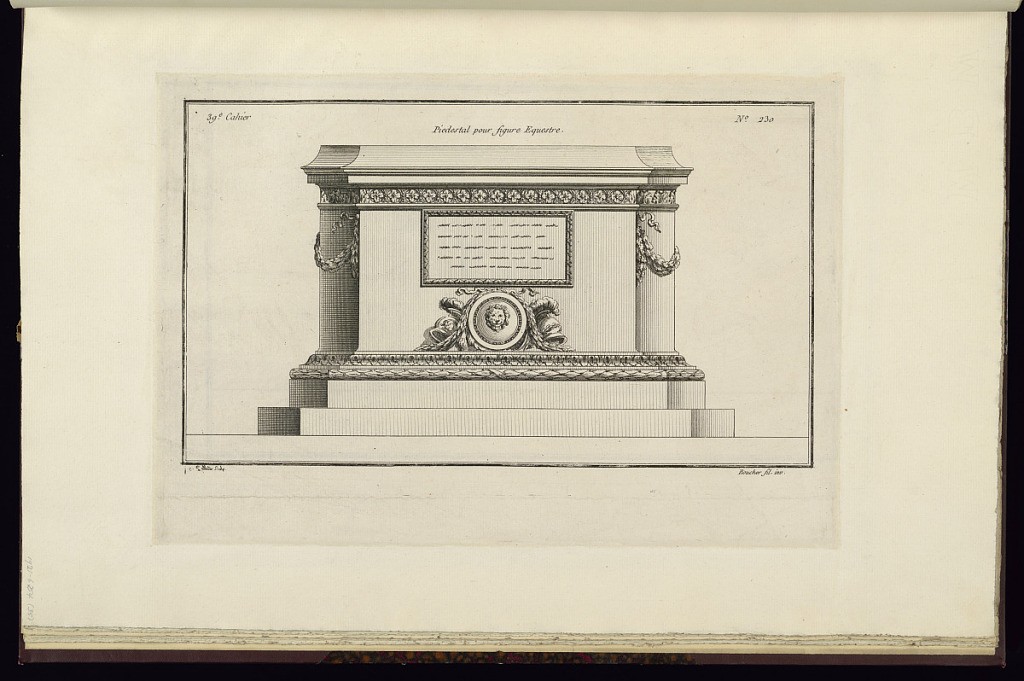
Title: Piédestal pour figure Equestre
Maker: Juste-François Boucher, French, 1736 – 1782
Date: ca. 1775
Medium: Engraving on off white laid paper
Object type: Print
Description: Design for a pedestal for an equestrian statue decorated with rosettes, garland, lamb tongue, acanthus leaves, military trophy, faux text, and bound leaf. The plate is signed.